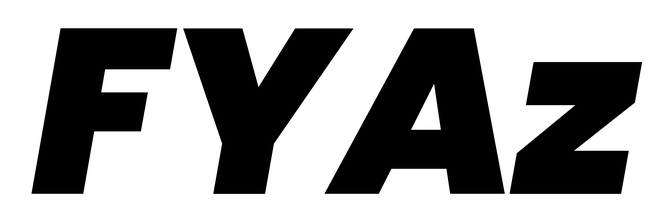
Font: Poppins-BlackItalic